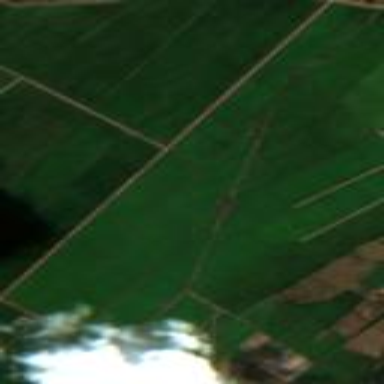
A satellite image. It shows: Farmland with rice crops producing rice.